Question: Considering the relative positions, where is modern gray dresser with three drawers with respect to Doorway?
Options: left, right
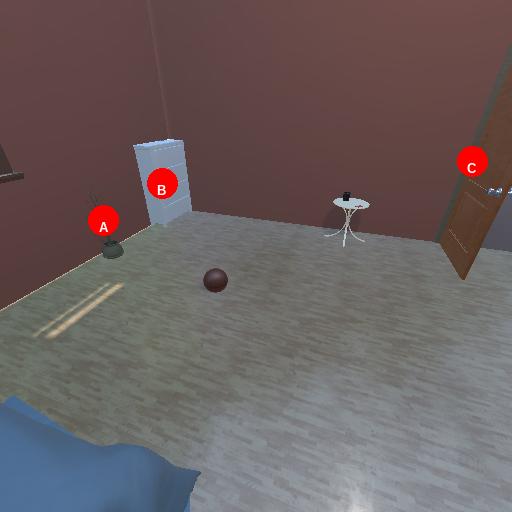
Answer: left